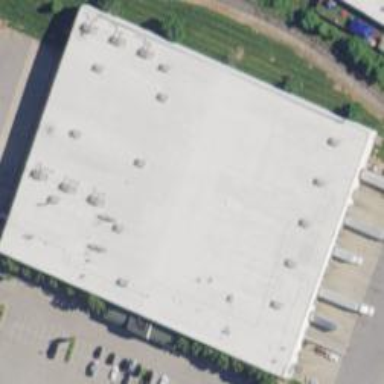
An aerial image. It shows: Building.